The image is the raw time-domain waveform of a rolling-element bearing's vibration signal. Classify the bearing condition as one of: normal, inner_race, outer_race, ball.
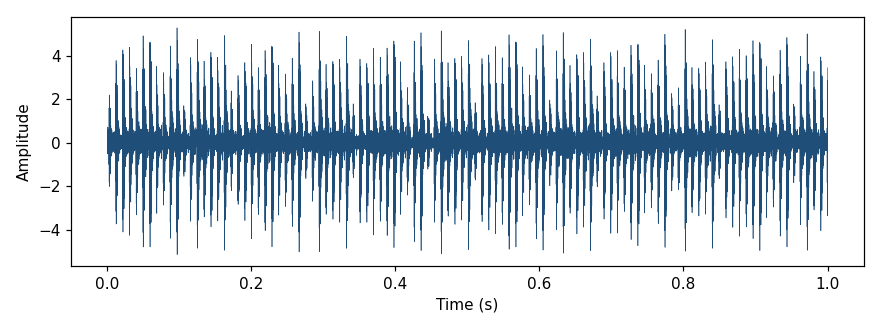
Answer: outer_race